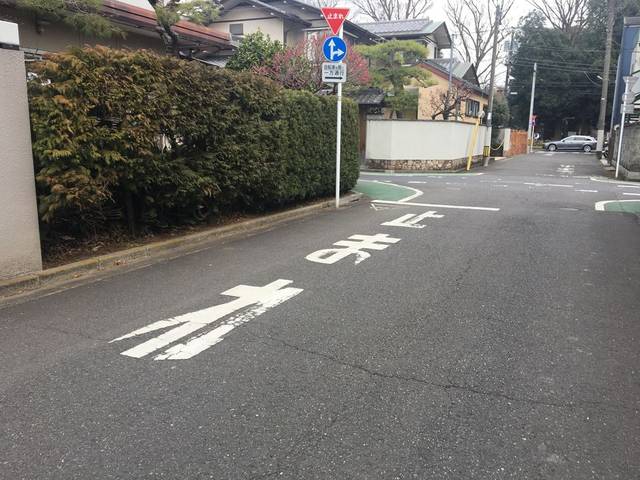
Region: Japan
Coordinates: 35.698, 139.57